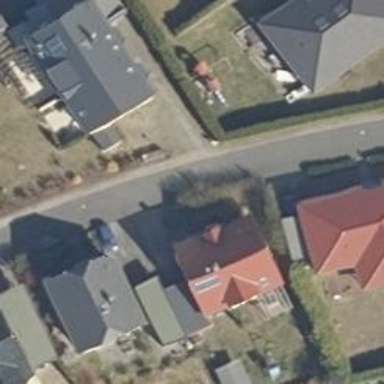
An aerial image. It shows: Living street.